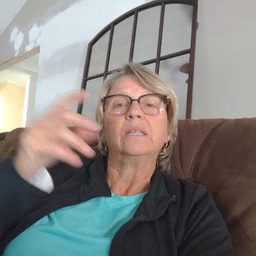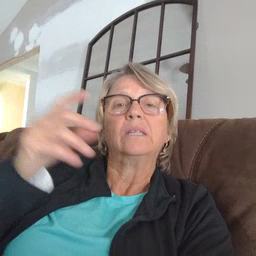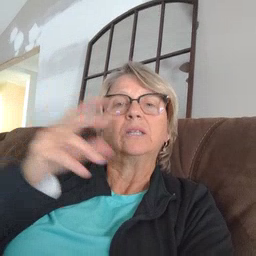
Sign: hat